Question: I have two entites with association. I create a dataGridView by drag and drop from objects Data Source and manually binding from to list. Everything works fine with one entity. Is there any possibility of create one dataGridView with two entities(Zamow and ZamSkany) by drag and drop + manually filling? I can do this by view (on SQL side) but in same cases I'd like to have other possibilities.
'''
pg = new PGEntities();
BindingList<Zamow> myList;
var query = (from zam in pg.Zamow where zam.Rok == 2012 select zam).Take(100);
MyList = new BindingList<Zamow>(query.ToList());
zamowBindingSource.DataSource = MyList;
'''

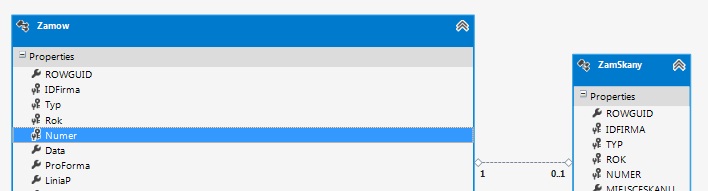
Answer: Yes, try to create 'Class', let say a 'ViewZamowAndSamSkany'
'''
public class ViewZamowAndSamSkany
{
public string Data { get; set; }
public string Proforma { get; set; }
//and Others Properties
}
'''
and now, rebuild your project and from the 'Objects Data Source' add the 'ViewZamowAndSamSkany' then drag-drop to your 'Form' as a 'DataGridView' and you can apply the linq-entites 'inner join'
'''
var query = (from zam in pg.Zamow
join skany in zam.NUMBER equals skany.NUMBER
where zam.Rok == 2012
select new ViewZamowAndSamSkany
{
Data = zam.Data,
Proforma = zam.Proforma
}).Take(100);
MyList = new BindingList<ViewZamowAndSamSkany>(query.ToList());
zamowBindingSource.DataSource = MyList;
'''